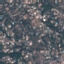
Land use / land cover: Residential